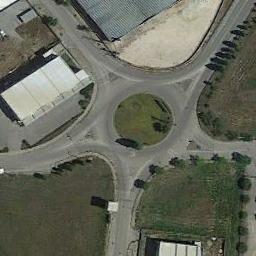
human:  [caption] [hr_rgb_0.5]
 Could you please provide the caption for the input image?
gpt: There are buildings and a large area of ​​farmland around the crossroads .

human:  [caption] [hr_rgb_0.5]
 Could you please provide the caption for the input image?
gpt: Several buildings of different shapes are beside the roundabout .

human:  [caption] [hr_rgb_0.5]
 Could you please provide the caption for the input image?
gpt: The roundabout connects five roads and some buildings are next to the roundabout .

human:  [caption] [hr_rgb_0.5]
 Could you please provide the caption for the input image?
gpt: The roundabout is on the grass next to buildings .

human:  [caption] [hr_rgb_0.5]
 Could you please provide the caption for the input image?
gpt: There are green lawns and a white building beside the roundabout .